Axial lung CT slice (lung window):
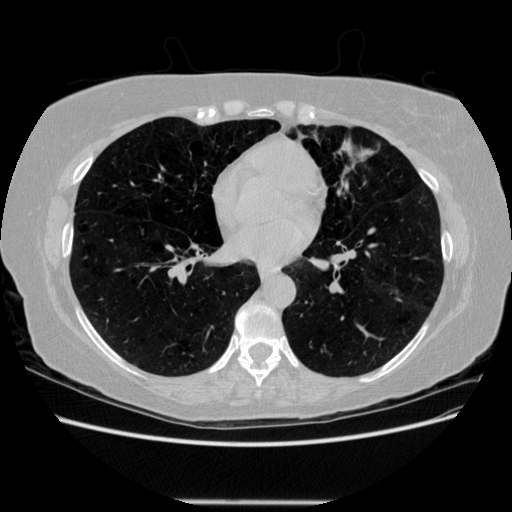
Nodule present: no